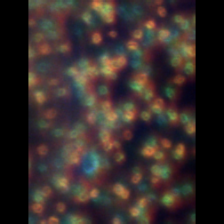
Taxon: Phaeocystis
Group: Other